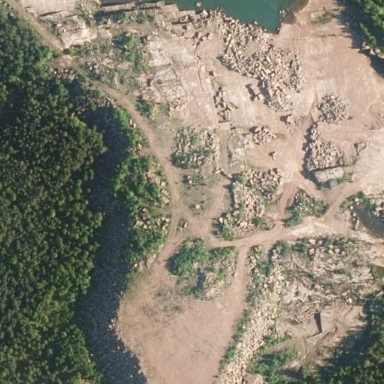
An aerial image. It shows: Quarry area.